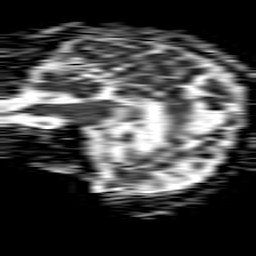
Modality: ADC
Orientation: sagittal
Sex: female
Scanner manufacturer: philips
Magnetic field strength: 1.5 T
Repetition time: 4.6 s
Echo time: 0.08517 s